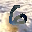
Label: 6